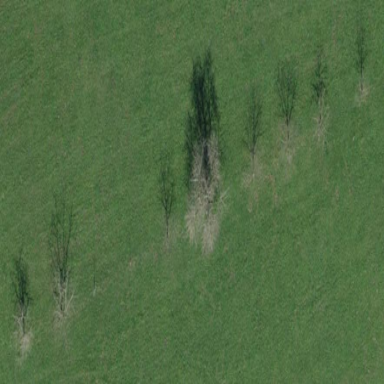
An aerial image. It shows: Orchard.